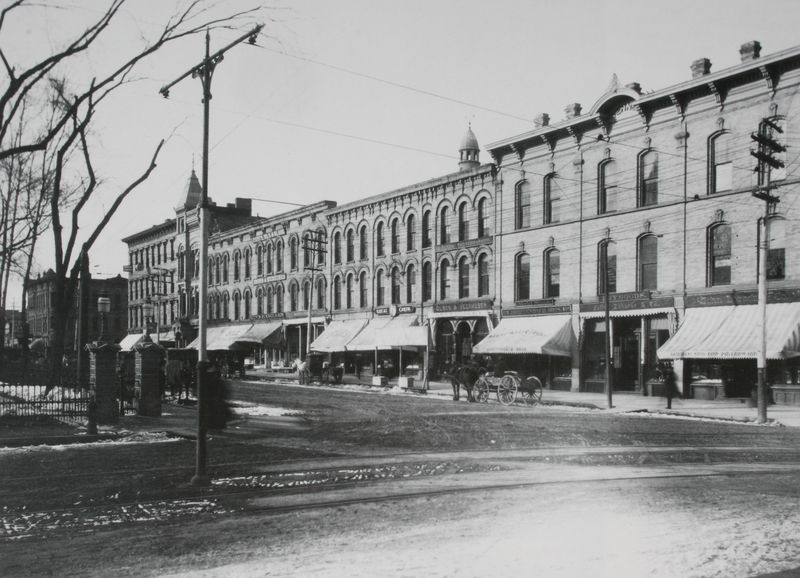
Titel: Pinckney Street, Madison/Wisconsin
Standort: Washington
Institution: Foto Library of Congress
Schlagwörter: baum, dunkel, mann, weiß, bäume, kirchturm, stadt, äste, fenster, grau, jahrhundertwende, laterne, schwarz, strasse, dach, gebäude, haus, park, schnee, weg, zaun, alt, architektur, ast, häuser, nass, gitter, karren, pferd, pferde, räder, turm, fassade, fassaden, geschäft, türen, mast, leer, dächer, herbst, winter, amerika, geschäfte, kutsche, laden, läden, platz, rad, wagen, masten, strom, menschenleer, tor, foto, fotografie, photographie, eingang, eingänge, kirch, türme, kabel, strommast, kreuzung, schwarz weiß, bahnhof, einkaufen, friedhof, arkaden, photo, antik, schienen, pferdegespann, gothik, gespann, klassisch, europa, markise, fuhrwerk, kriche, leitungen, stromleitung, strommasten, zeile, straßenzug, rundbogenfenster, stadthaus, häuserfront, bürklein, neogotik, akaden, markisen, ladenzeile, jalousien, leitung, plane, markiesen, elektrizität, hydrant, osteuropa, schwarzweis, straßenecke, sraße, straßenbahnschienen, gutter, schornbstein, straße jahrhundertwende großs, stromä, 1900, baum#, stromnetz, stromast, überspannleitung, uraban, 1920er, elektrifizerung